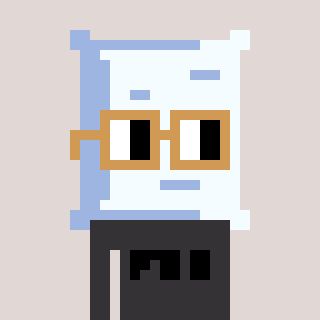
a pixel art character with square brown glasses, a pillow-shaped head and a grayscale-colored body on a warm background